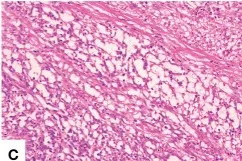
Histological findings of GNET. The neoplastic cells arranged in microcystic [, X200.
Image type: pathology (h&e)